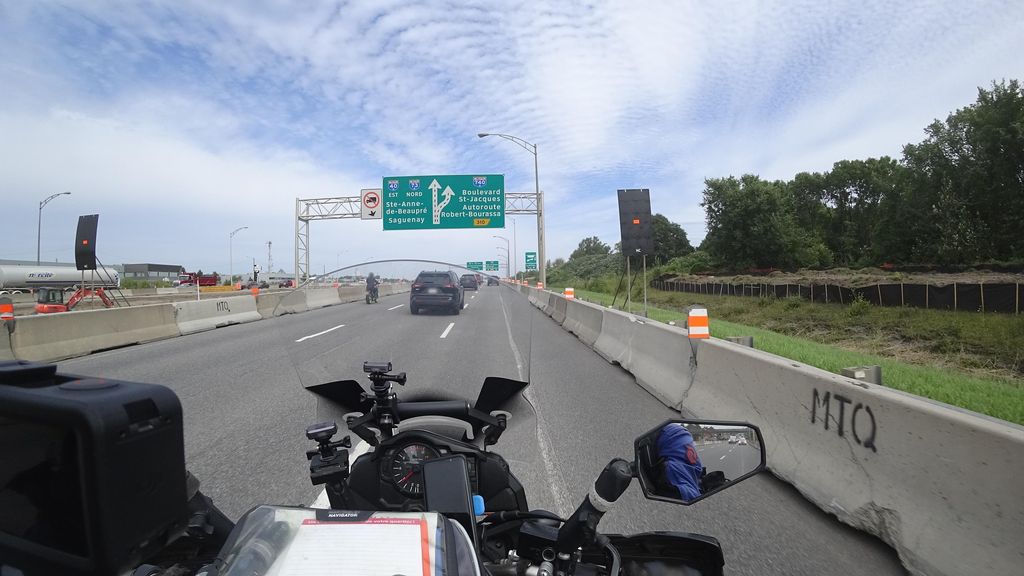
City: quebec_city